Question: I have the following plist file in my Swift iOS project. I want to read the keys without specifically mention and get the value for all the keys. I want to write this in Swift code. I tried the below code and getting all the keys and values. But, I want to check for each key(not mentioned specifically like "1234" etc.) and get the value for it. Please help how to achieve this?
'''
var myDict: NSDictionary?
if let path = NSBundle.mainBundle().pathForResource("UserDetails", ofType: "plist") {
myDict = NSDictionary(contentsOfFile: path)
NSLog("myDict: %@", myDict!)
}
'''

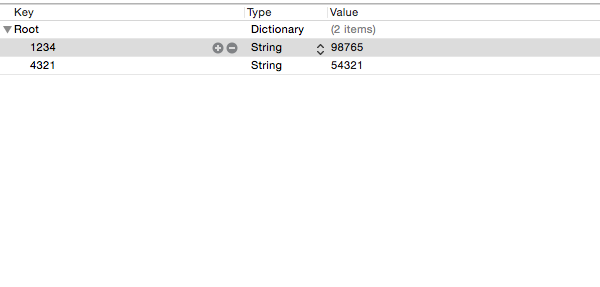
Answer: Just use this code
'''
for (key, val) in myDict! {
println("\(key):\(val)")
}
'''
to print the single keys/values.